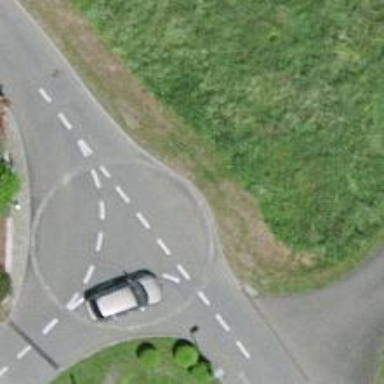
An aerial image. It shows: Mini roundabout on the road.